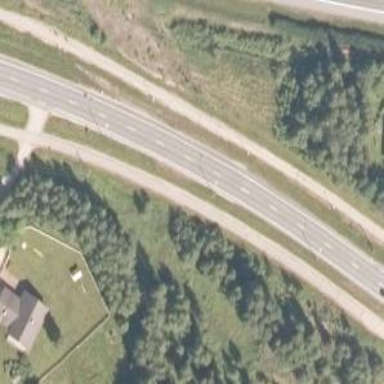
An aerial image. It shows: Cycleway.